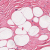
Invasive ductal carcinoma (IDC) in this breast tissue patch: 0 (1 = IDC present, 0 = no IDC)